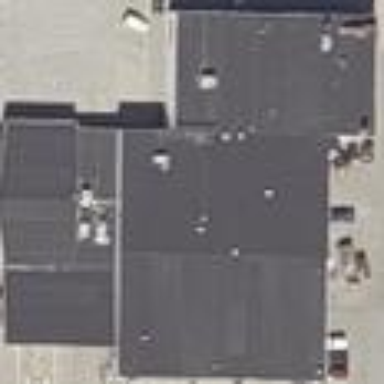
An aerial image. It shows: Car shop building.